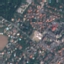
Label: Residential